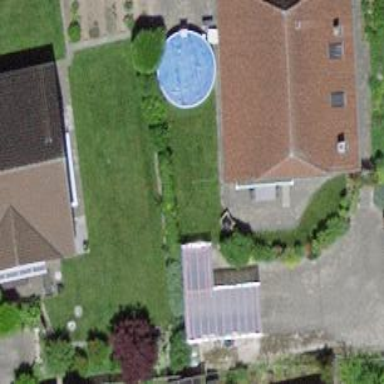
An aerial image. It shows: Detached building with half-hipped roof shape.